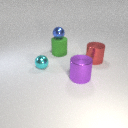
small cyan metal sphere to the left of large purple metal cylinder